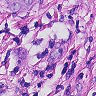
Metastatic tissue present: yes